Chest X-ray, PA view. Patient: 56 years old, sex F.
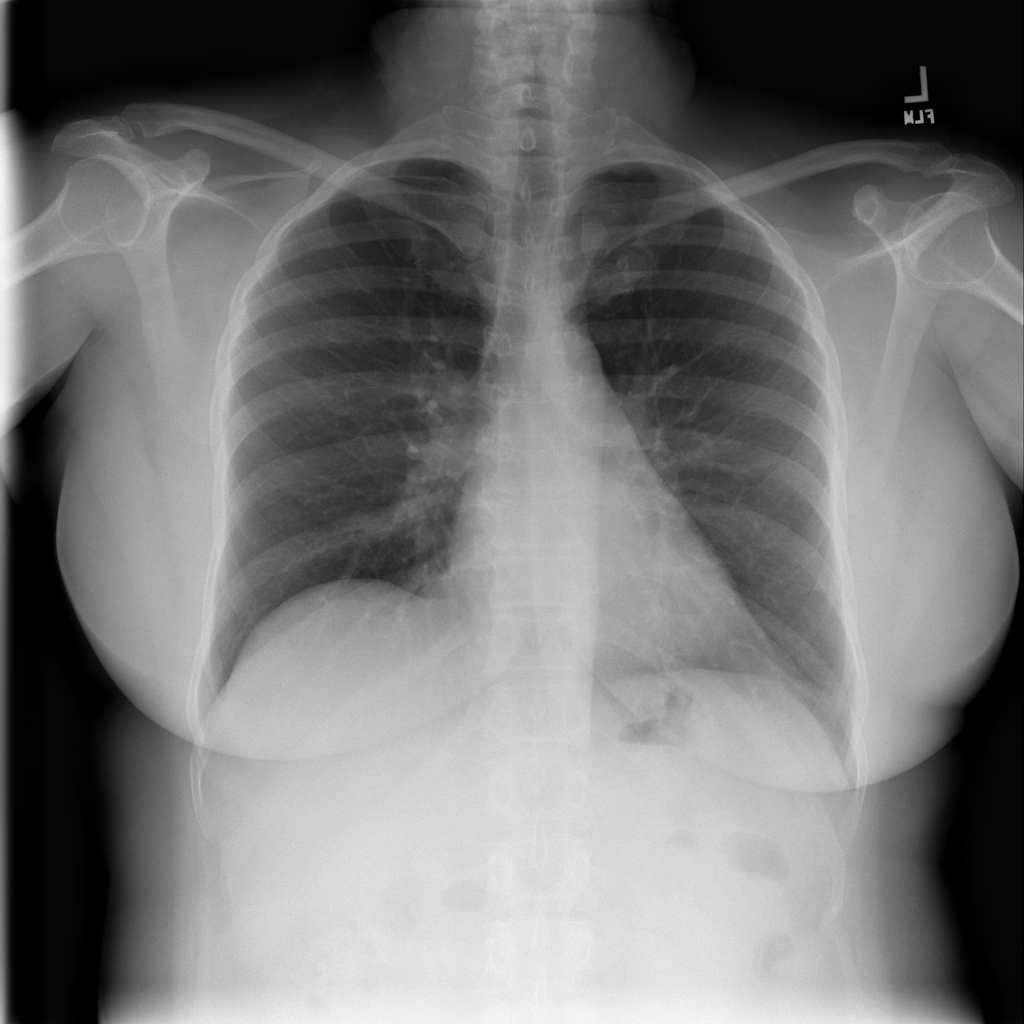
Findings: No Finding